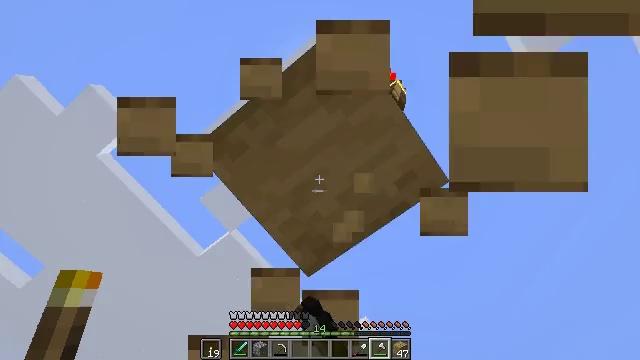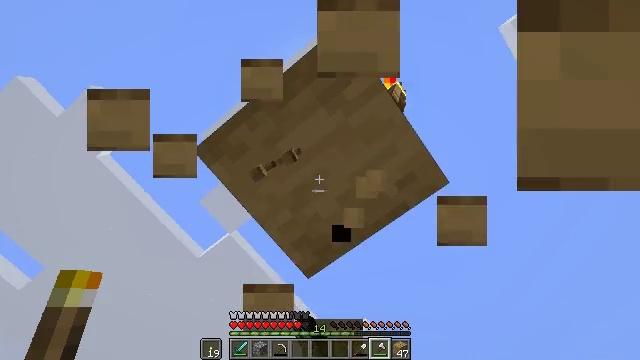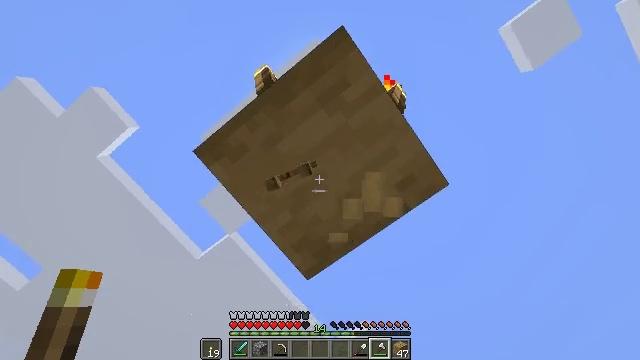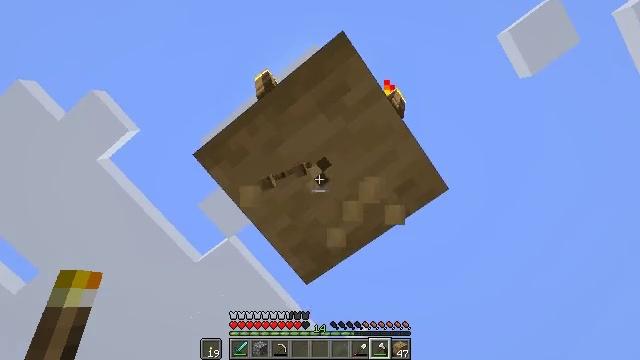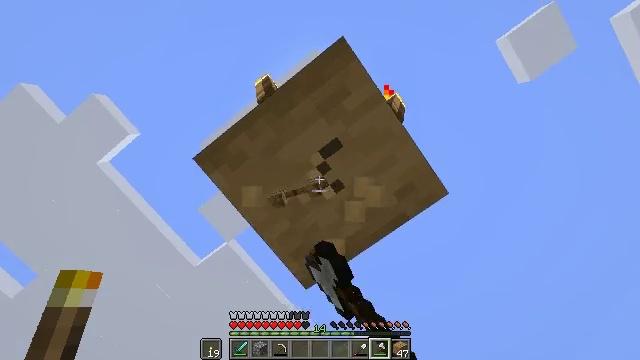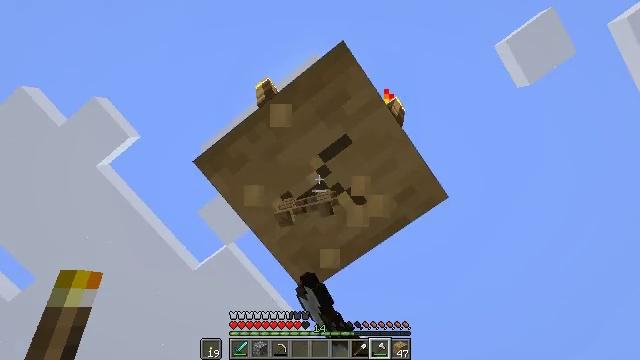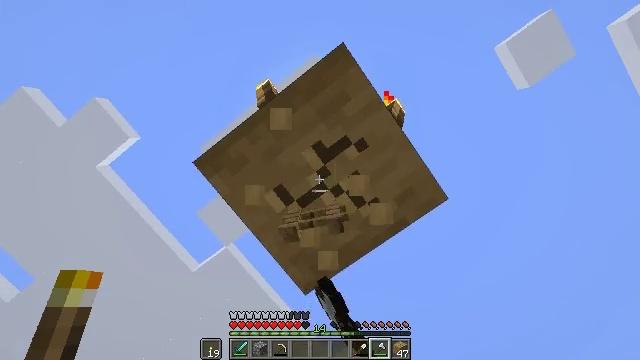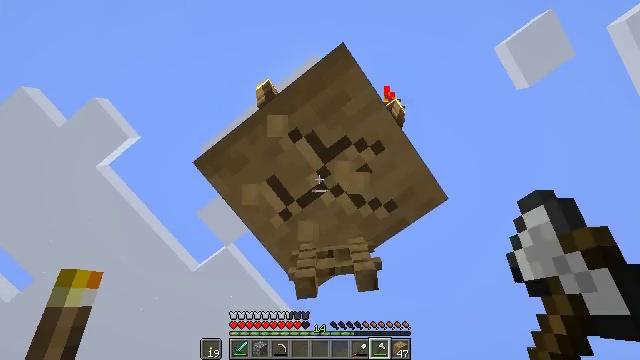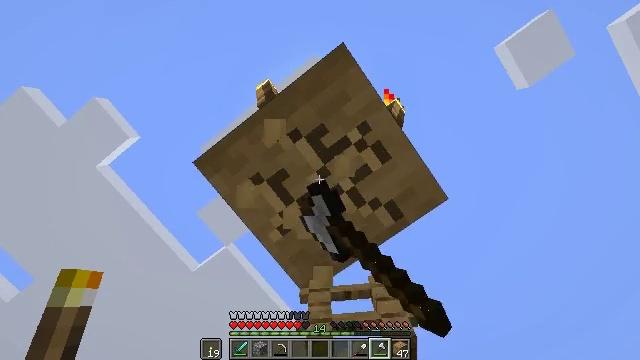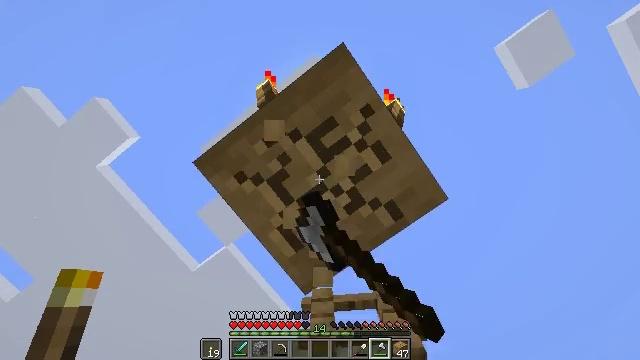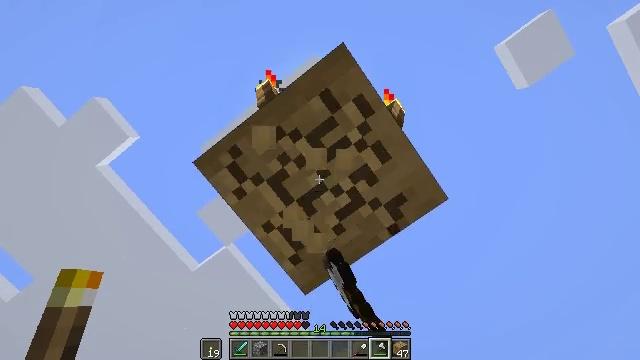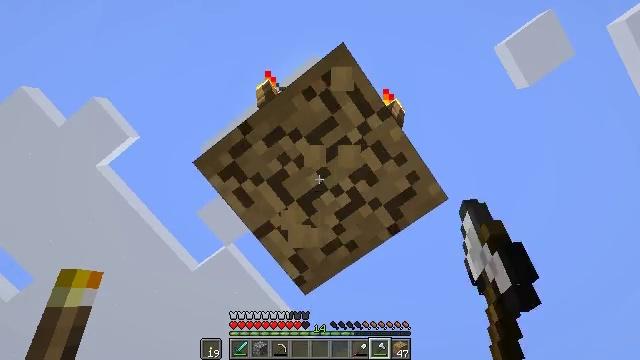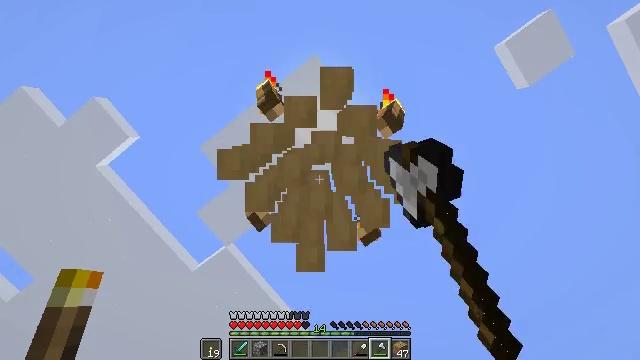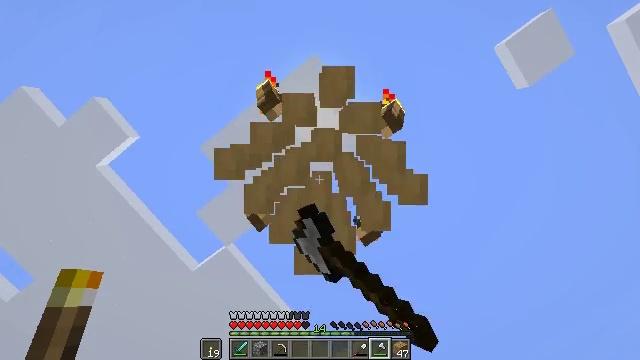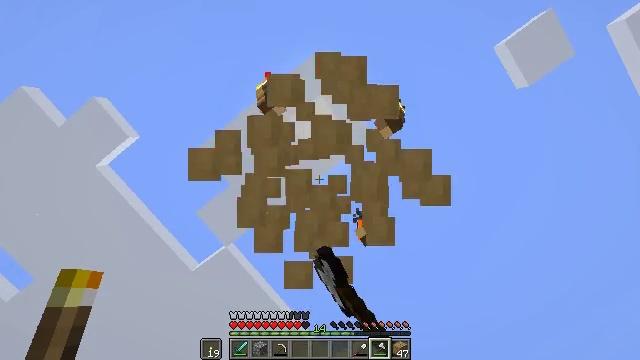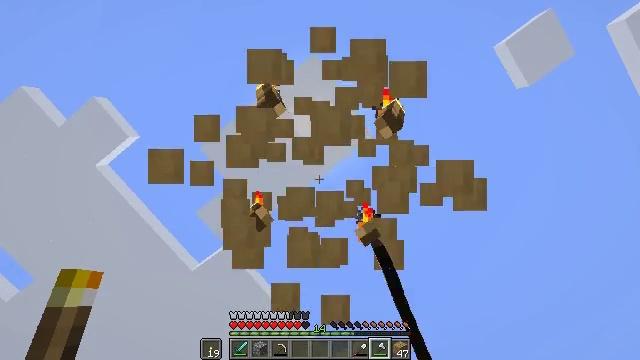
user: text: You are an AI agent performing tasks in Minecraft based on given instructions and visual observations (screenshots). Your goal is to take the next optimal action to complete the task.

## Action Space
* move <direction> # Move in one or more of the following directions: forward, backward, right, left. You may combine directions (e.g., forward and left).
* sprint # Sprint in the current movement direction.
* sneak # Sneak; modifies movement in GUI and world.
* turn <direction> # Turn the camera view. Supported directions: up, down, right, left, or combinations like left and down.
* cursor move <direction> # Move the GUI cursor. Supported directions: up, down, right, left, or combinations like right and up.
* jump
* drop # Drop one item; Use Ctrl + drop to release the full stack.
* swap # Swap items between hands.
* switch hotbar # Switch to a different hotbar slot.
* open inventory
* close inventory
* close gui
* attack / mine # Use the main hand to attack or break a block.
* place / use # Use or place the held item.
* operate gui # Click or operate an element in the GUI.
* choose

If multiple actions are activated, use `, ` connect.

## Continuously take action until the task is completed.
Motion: motion action
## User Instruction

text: Collect materials like stripped oak wood.
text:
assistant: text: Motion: attack / mine
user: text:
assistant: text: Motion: attack / mine
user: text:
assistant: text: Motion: attack / mine
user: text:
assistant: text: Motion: attack / mine
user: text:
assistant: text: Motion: attack / mine
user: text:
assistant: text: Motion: attack / mine
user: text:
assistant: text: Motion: attack / mine
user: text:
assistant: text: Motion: attack / mine
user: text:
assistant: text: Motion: attack / mine
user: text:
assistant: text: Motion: attack / mine
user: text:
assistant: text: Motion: attack / mine
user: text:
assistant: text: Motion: attack / mine
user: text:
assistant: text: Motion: attack / mine
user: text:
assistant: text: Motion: attack / mine
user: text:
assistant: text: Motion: attack / mine
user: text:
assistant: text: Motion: attack / mine
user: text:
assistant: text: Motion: attack / mine